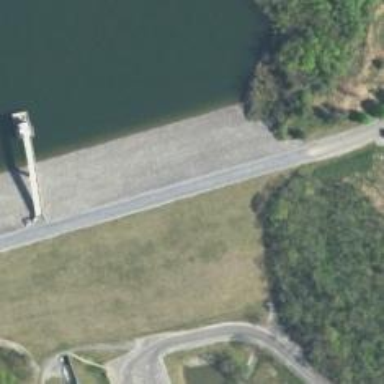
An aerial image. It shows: Dam across waterway.